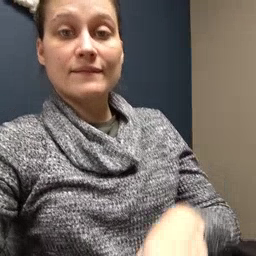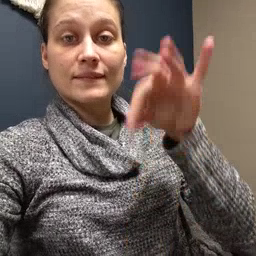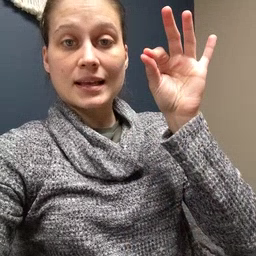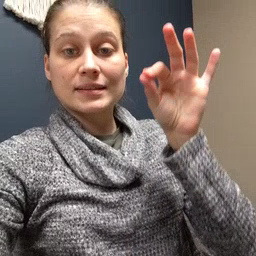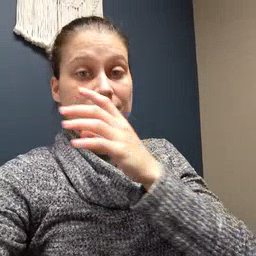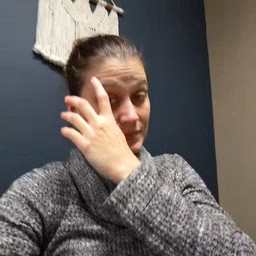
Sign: find